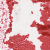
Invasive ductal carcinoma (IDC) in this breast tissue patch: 0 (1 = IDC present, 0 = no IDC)